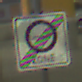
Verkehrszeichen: EndeUmweltzone
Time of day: NotSpecified
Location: Indoor (Special)
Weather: NotSpecified
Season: NotSpecified
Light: Artificial